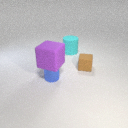
small blue metal cylinder below large purple rubber cube